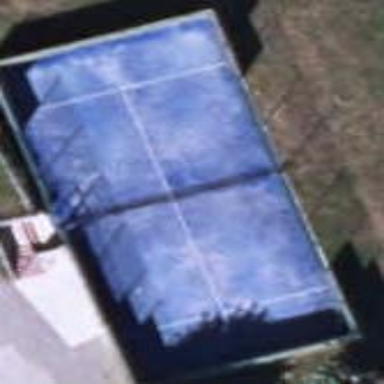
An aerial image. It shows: Tennis court on pitch.